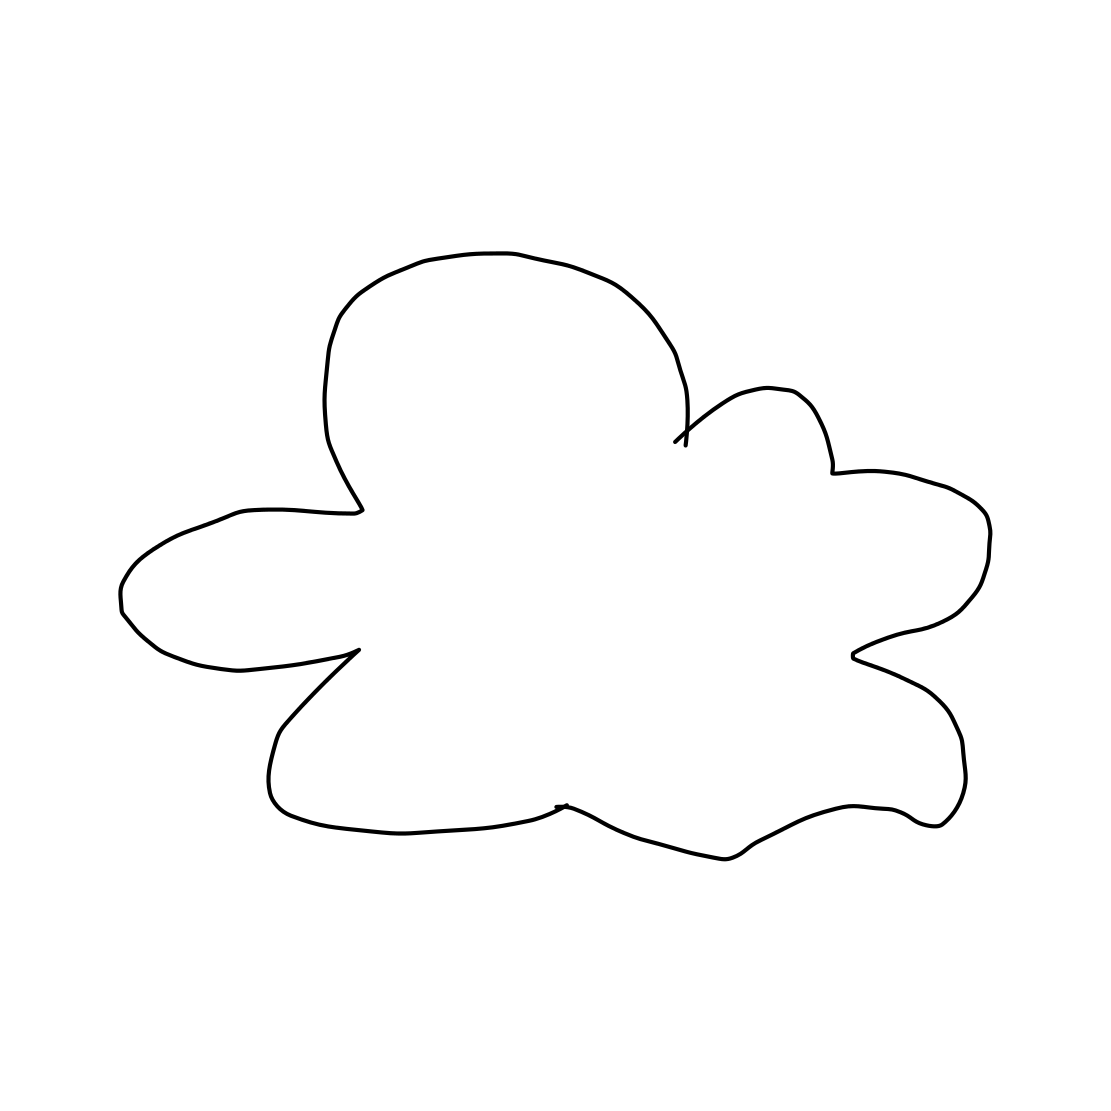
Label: cloud